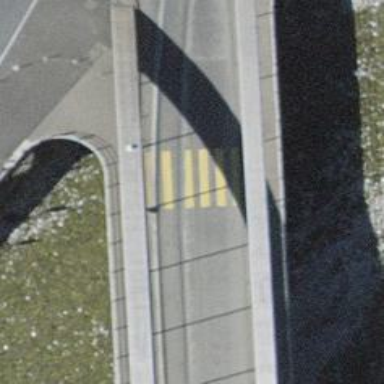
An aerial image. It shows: Single-tracked unclassified road bridge with spur service. There are separate sidewalks on both sides of the road. The bridge also crosses over railway line.